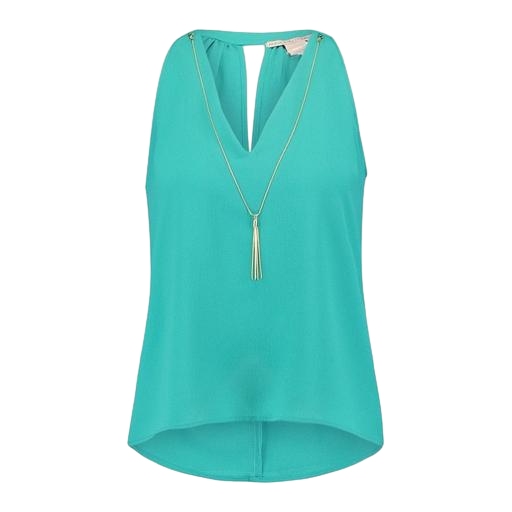
green high-low trapeze top, teal tank top, green strappy v-neck top, white background